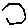
Label: hexagon